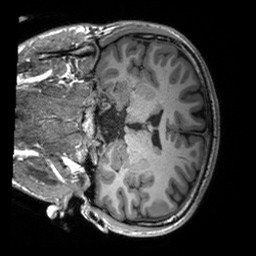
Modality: T1w
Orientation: coronal
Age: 19
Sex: male
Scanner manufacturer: siemens
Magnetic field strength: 3 T
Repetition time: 2.3 s
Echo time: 0.00227 s